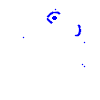
Particle: pion